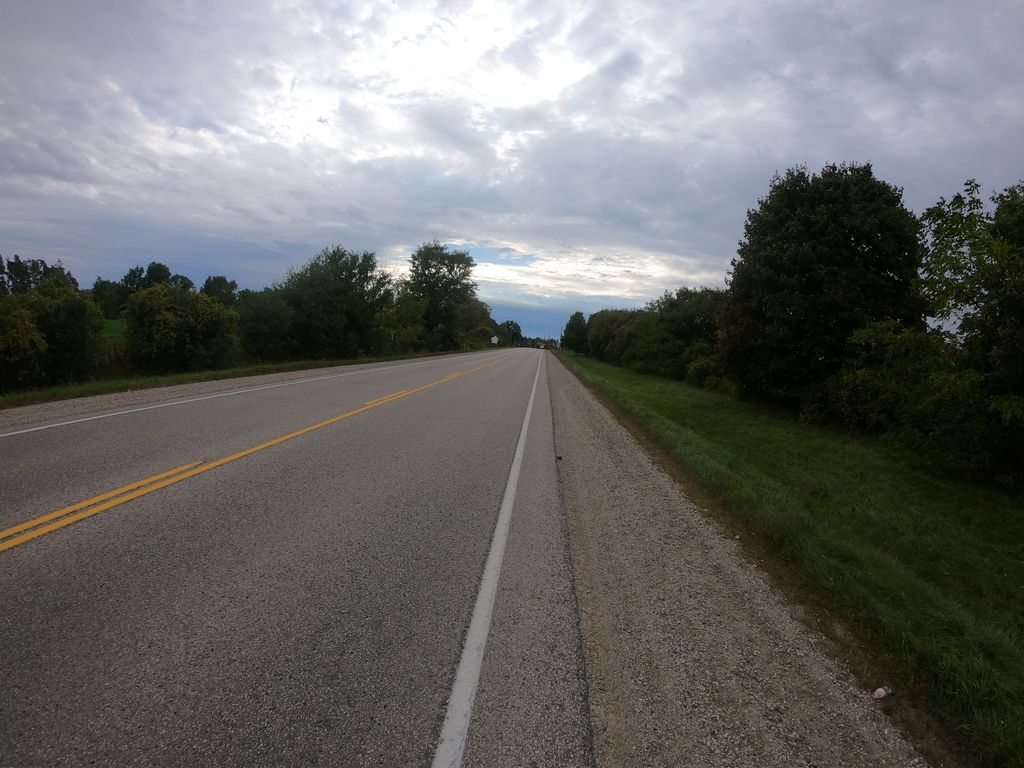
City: kitchener-waterloo